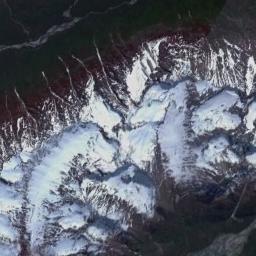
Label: snowberg